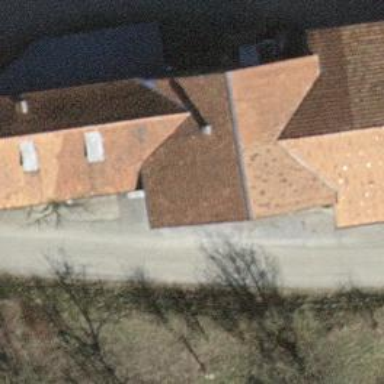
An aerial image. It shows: Simple and straightforward house.